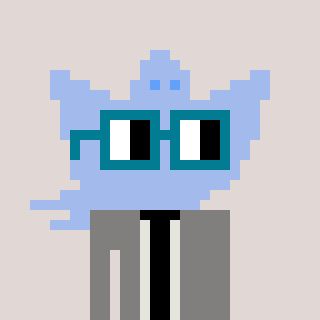
a pixel art character with square dark green glasses, a ghost-B-shaped head and a bluegrey-colored body on a warm background